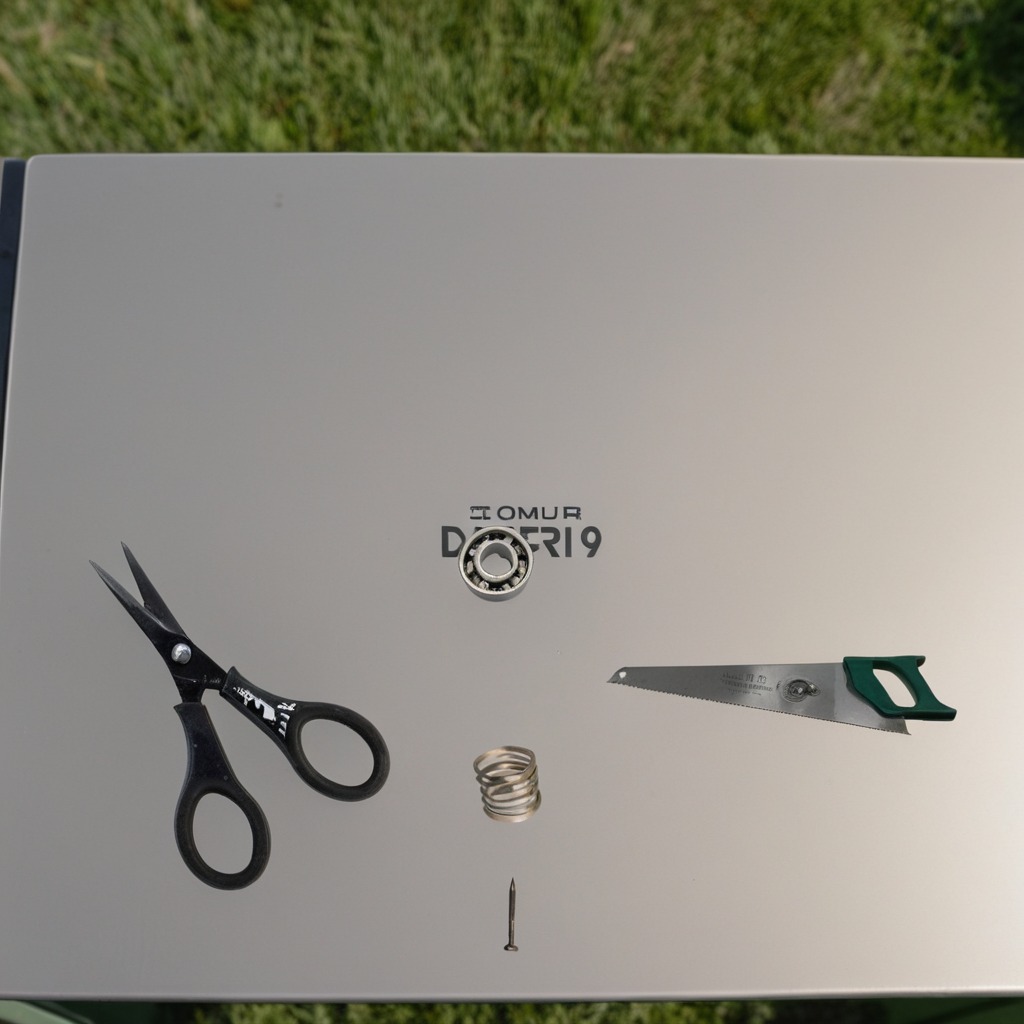
A ball bearing, an iron nail, a coiled metal spring, a hand held metal saw, and a pair of scissors are lying on a clean utility table in a temporary outdoor tool station.